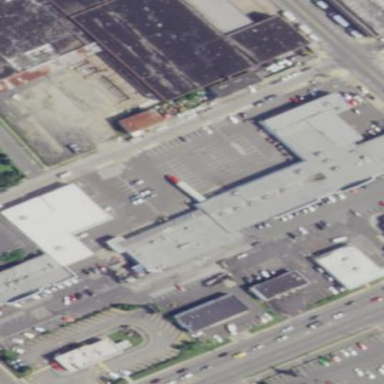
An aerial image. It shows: Retail area.